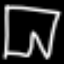
Label: pants